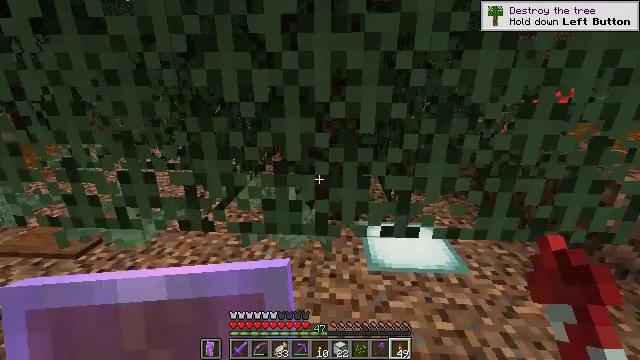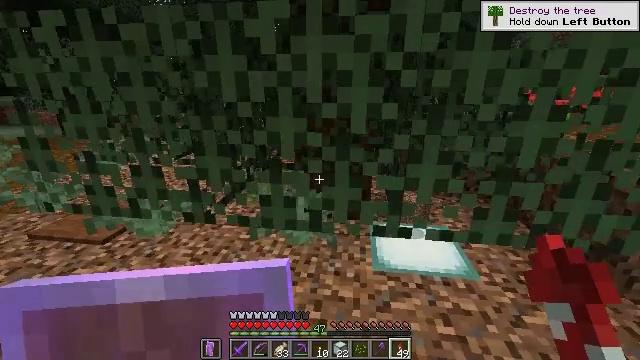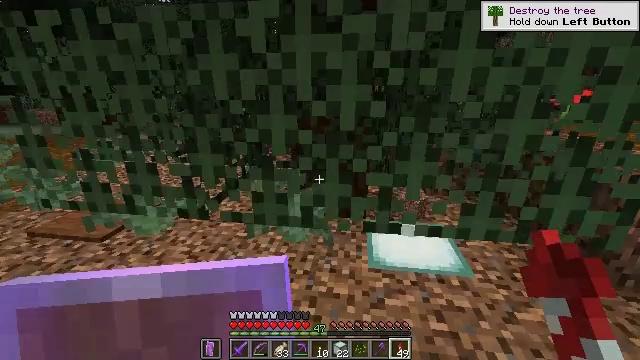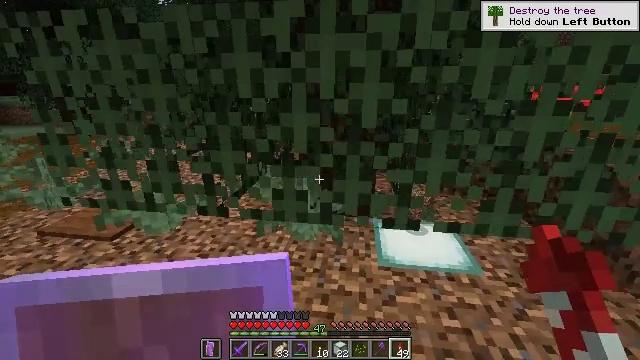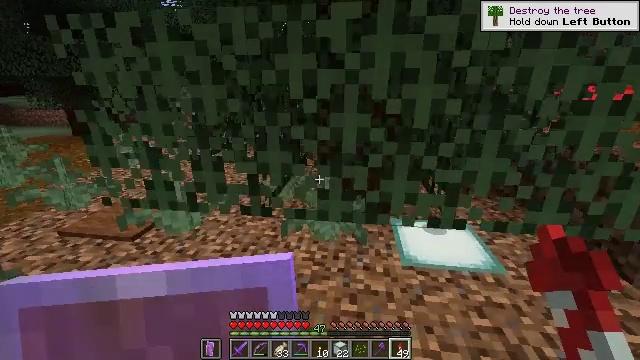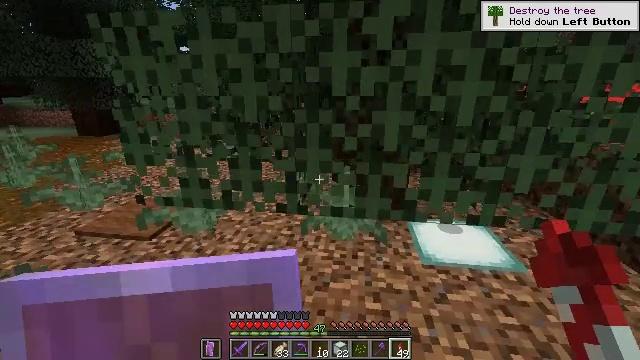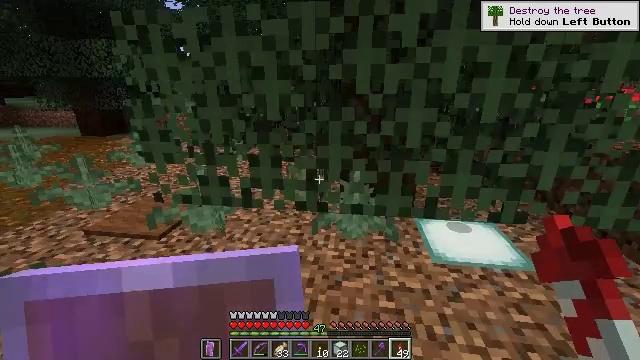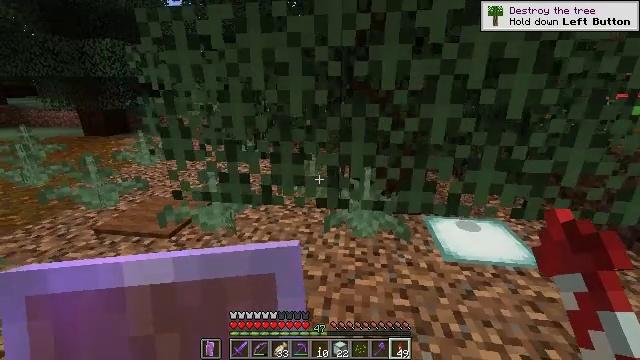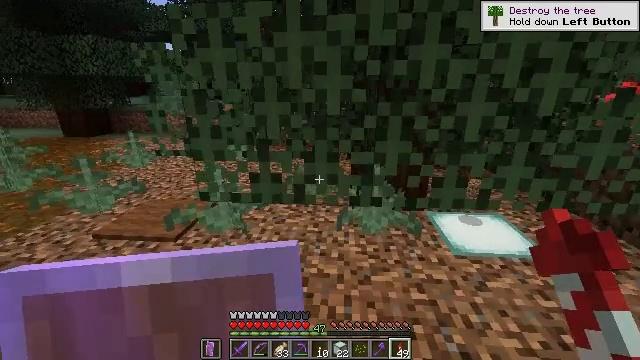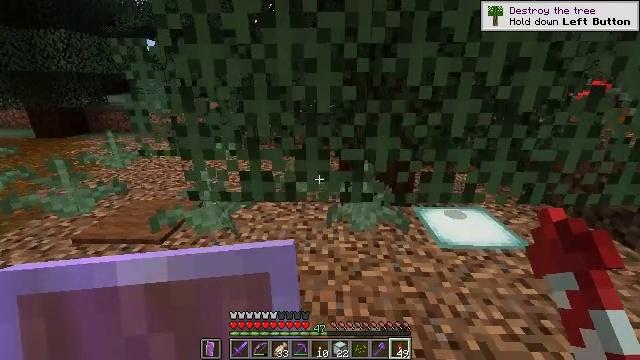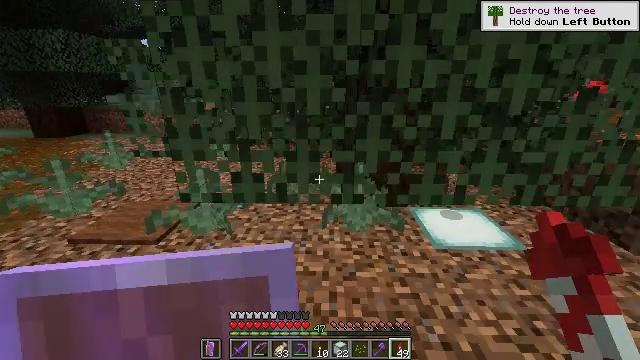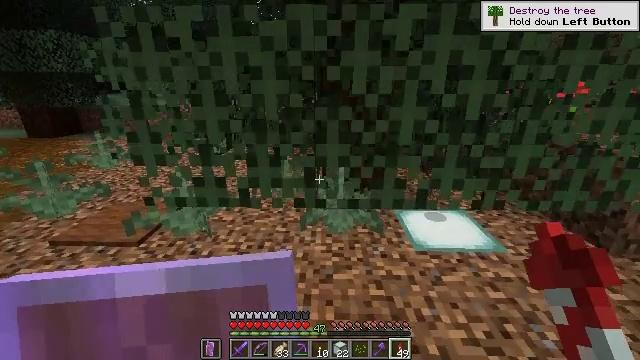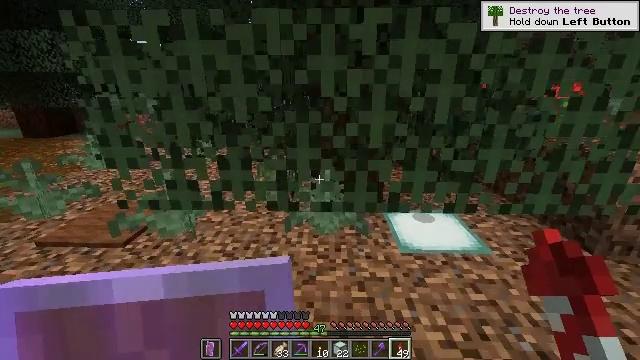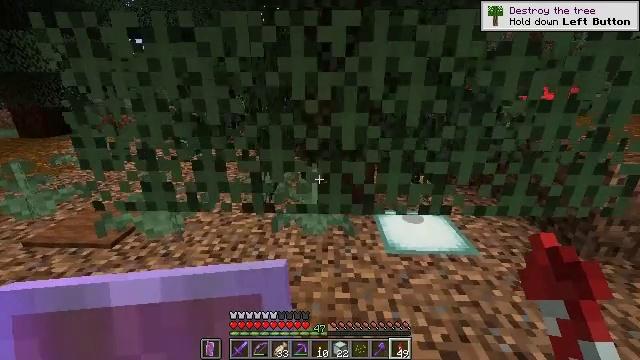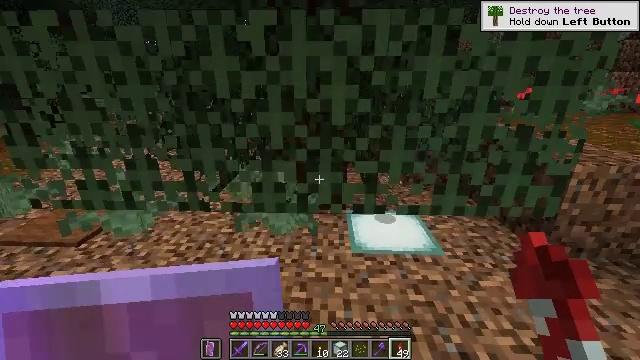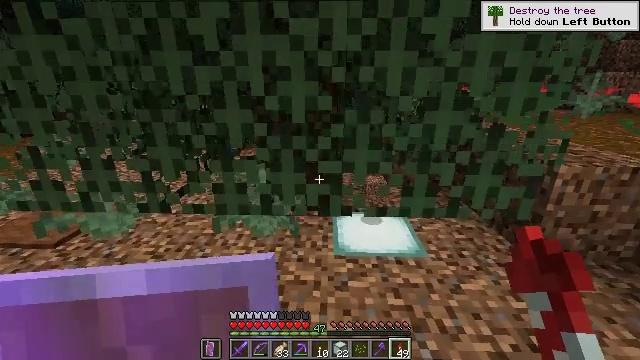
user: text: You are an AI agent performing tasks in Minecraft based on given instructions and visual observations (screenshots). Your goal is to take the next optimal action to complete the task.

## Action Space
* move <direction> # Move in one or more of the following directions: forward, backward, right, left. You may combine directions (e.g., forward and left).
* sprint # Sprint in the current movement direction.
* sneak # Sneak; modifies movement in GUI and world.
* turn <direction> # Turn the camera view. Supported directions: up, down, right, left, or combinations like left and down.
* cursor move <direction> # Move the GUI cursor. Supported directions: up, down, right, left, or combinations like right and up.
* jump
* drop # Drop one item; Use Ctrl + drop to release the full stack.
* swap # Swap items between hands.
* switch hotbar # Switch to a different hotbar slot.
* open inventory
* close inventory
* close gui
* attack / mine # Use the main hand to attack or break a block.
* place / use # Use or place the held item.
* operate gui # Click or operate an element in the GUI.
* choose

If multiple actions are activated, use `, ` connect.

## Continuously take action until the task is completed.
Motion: motion action
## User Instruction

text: Attack the ground to gather coarse dirt.
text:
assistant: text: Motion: move right, turn left
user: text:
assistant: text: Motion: move left
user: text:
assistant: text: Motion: move left
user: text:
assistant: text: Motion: move left
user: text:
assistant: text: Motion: move left
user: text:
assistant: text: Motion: move left
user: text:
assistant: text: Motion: move left
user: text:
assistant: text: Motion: move left, turn right
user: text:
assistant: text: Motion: move right, turn right
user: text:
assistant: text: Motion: move right
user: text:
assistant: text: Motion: move right
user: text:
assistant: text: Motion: move right
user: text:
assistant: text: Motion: move right
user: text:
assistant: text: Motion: move right
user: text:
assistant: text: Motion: move forward and move right
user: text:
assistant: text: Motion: move forward and move right
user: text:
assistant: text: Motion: move forward and move right
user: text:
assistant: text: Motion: move forward and move right
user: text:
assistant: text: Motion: move forward and move right
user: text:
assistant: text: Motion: move forward and move right
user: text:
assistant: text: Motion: move forward and move right
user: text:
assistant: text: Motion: move forward and move right
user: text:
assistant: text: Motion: move forward and move right
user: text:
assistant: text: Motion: move forward and move right
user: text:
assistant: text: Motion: move forward and move right
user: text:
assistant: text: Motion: move right
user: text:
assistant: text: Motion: move right
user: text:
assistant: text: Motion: move right
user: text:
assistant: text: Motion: move right
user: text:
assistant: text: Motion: move right